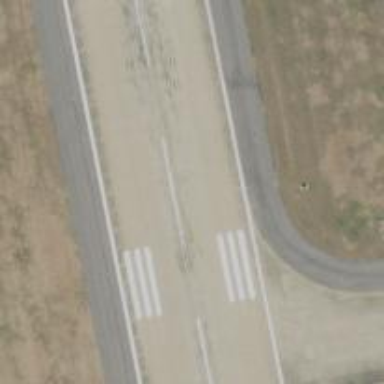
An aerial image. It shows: View of taxiway at the airport.